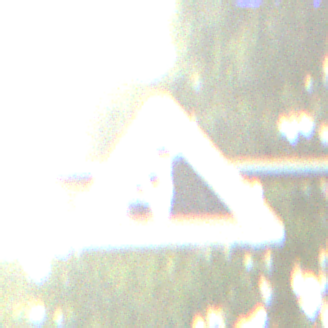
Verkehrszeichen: SteinschlagRechts
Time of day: MorningAfternoon
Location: Outdoor (Nature)
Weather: Overcast
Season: Winter
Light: Natural